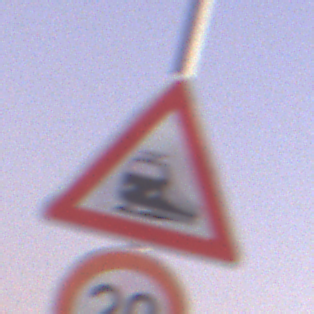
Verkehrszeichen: Bahnuebergang
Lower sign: Geschwindigkeit20
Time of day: Dawn
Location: Outdoor (RoadRail)
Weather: Clear
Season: NotSpecified
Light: Natural